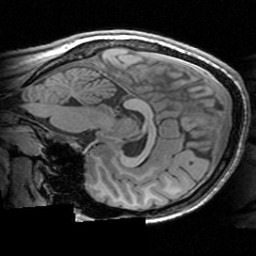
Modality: T1w
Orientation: sagittal
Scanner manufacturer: siemens
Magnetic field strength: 3 T
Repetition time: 1.63 s
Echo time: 0.00311 s